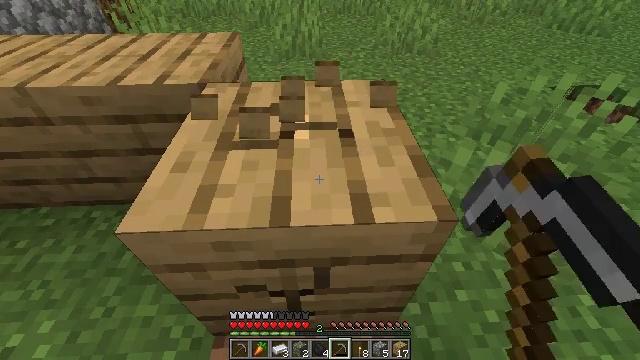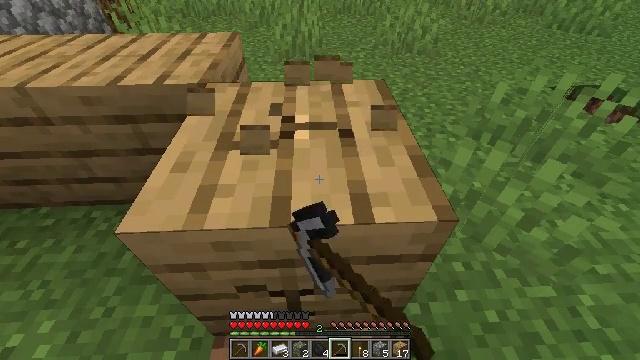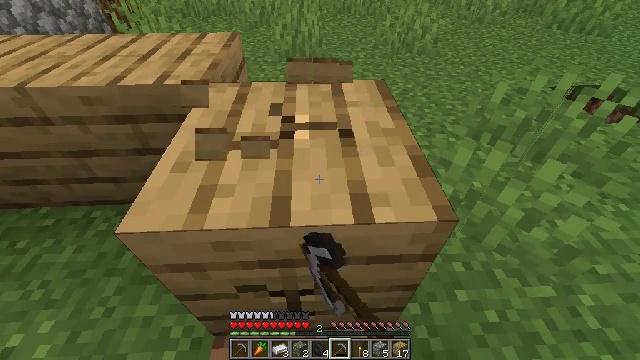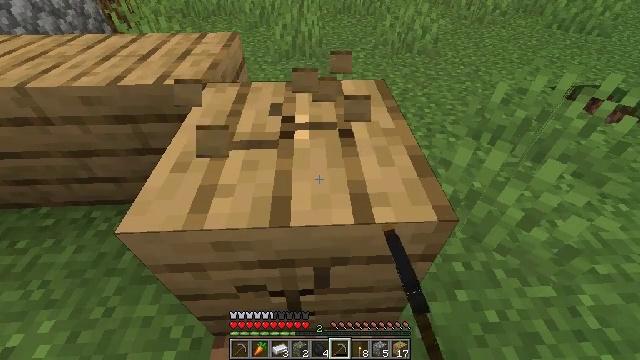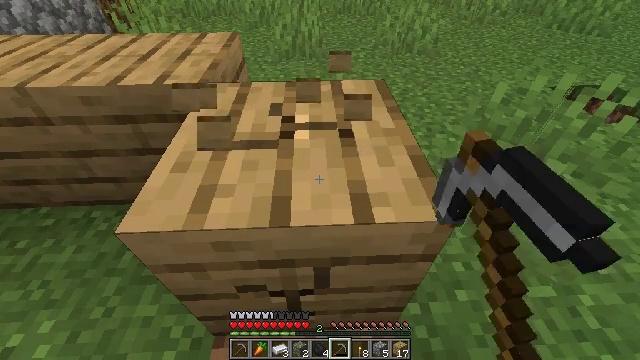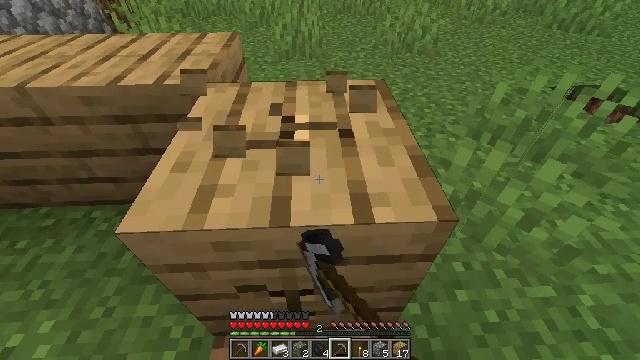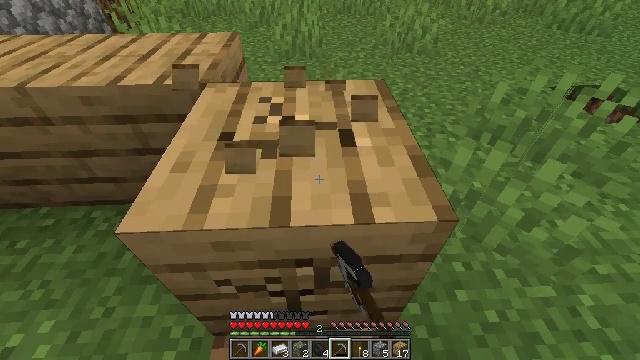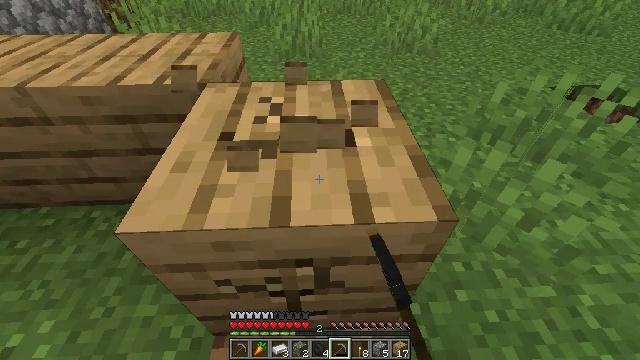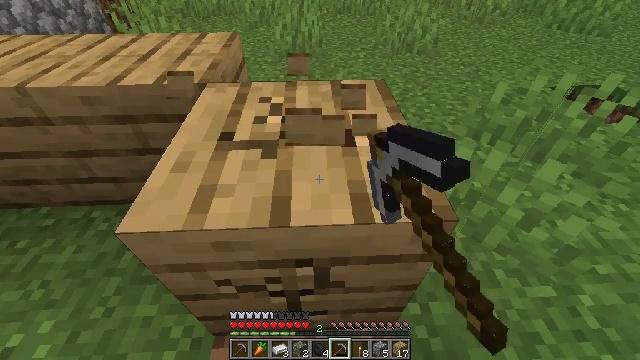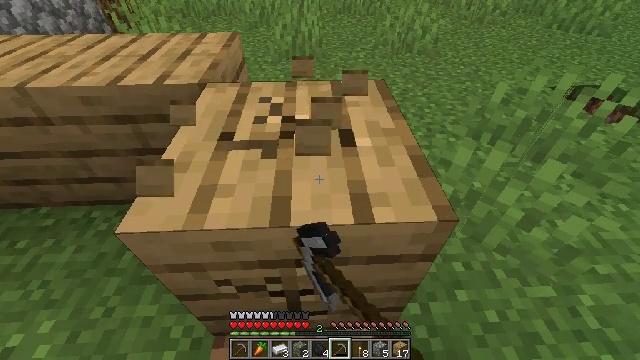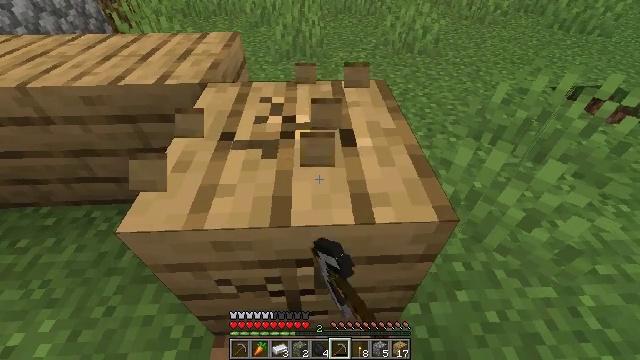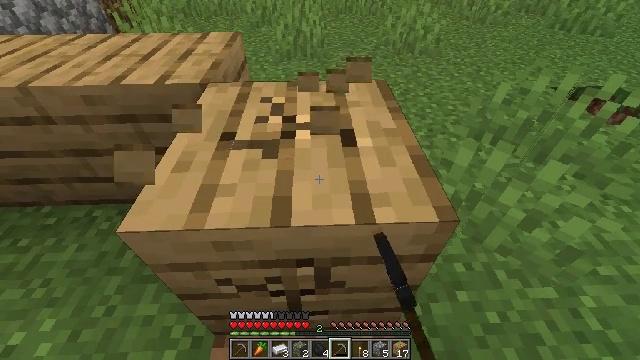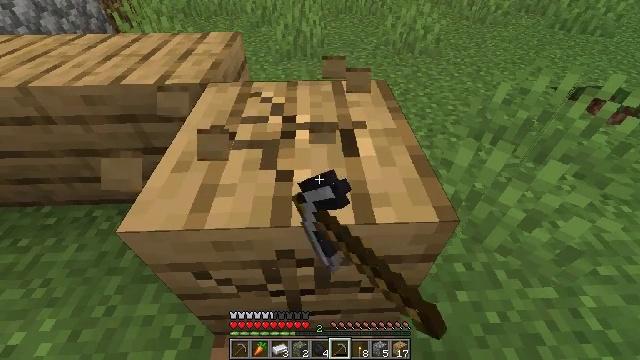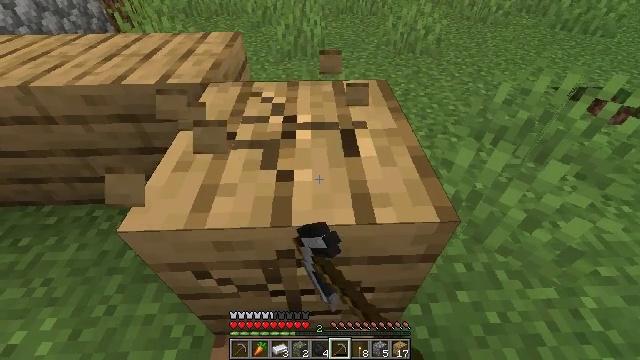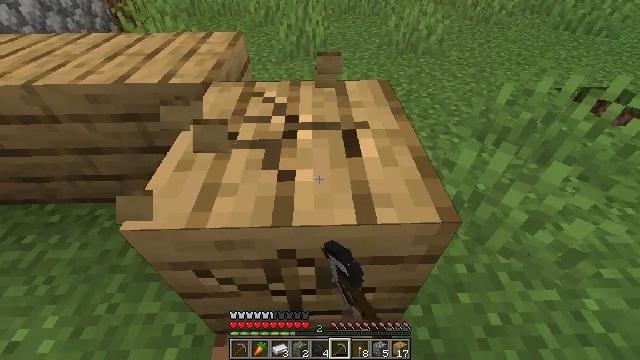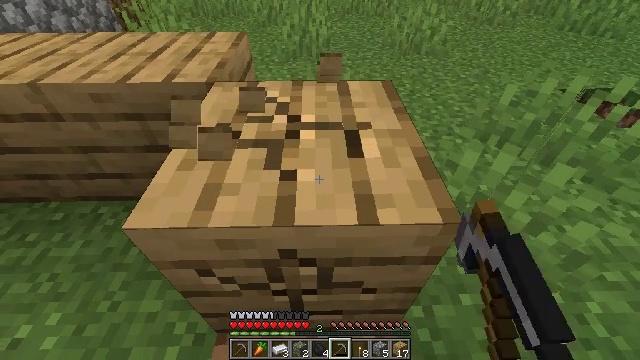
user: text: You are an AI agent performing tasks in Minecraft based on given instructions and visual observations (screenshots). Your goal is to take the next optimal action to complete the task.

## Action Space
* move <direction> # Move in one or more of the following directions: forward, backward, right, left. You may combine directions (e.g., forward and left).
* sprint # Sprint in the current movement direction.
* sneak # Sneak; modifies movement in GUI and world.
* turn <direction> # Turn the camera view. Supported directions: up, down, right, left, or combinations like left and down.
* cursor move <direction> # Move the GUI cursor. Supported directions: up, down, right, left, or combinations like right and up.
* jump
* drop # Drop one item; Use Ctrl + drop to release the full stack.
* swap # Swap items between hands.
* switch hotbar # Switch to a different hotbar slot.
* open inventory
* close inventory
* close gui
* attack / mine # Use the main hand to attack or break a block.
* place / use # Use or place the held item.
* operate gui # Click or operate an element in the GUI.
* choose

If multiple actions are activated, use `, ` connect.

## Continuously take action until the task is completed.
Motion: motion action
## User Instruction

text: Retrieve oak planks from the wooden block.
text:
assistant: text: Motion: attack / mine
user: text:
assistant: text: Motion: attack / mine
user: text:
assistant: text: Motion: attack / mine
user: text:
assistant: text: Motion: attack / mine
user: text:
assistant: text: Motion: attack / mine
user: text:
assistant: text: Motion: attack / mine
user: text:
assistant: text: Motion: attack / mine
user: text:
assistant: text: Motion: attack / mine
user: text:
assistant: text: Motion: attack / mine
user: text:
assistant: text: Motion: attack / mine
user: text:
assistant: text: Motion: attack / mine
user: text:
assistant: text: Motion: attack / mine
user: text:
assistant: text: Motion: attack / mine
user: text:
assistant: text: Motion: attack / mine
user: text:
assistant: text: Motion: attack / mine
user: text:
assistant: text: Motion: attack / mine
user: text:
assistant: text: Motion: attack / mine
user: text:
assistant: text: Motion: attack / mine
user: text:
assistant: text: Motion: attack / mine
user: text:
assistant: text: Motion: attack / mine
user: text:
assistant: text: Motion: attack / mine
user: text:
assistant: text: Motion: attack / mine
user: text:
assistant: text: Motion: attack / mine
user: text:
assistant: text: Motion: attack / mine
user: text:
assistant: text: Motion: attack / mine
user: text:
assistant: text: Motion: attack / mine
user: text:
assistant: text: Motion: attack / mine
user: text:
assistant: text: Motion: attack / mine
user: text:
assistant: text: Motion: attack / mine
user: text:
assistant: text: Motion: attack / mine